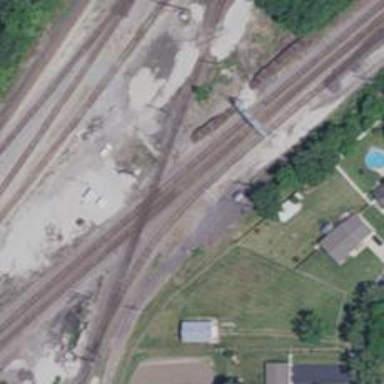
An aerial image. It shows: Railway crossing.